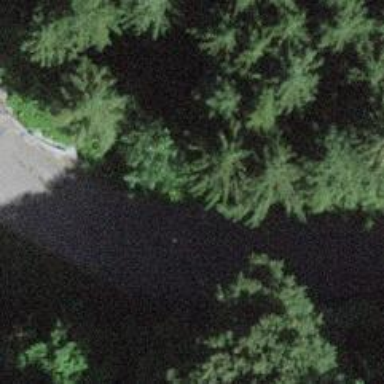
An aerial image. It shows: Unclassified road with asphalt surface.